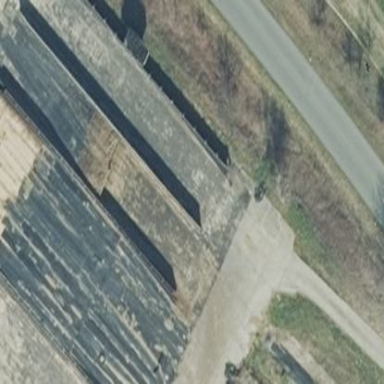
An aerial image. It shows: Bunker silo.